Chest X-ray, PA view. Patient: 44 years old, sex M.
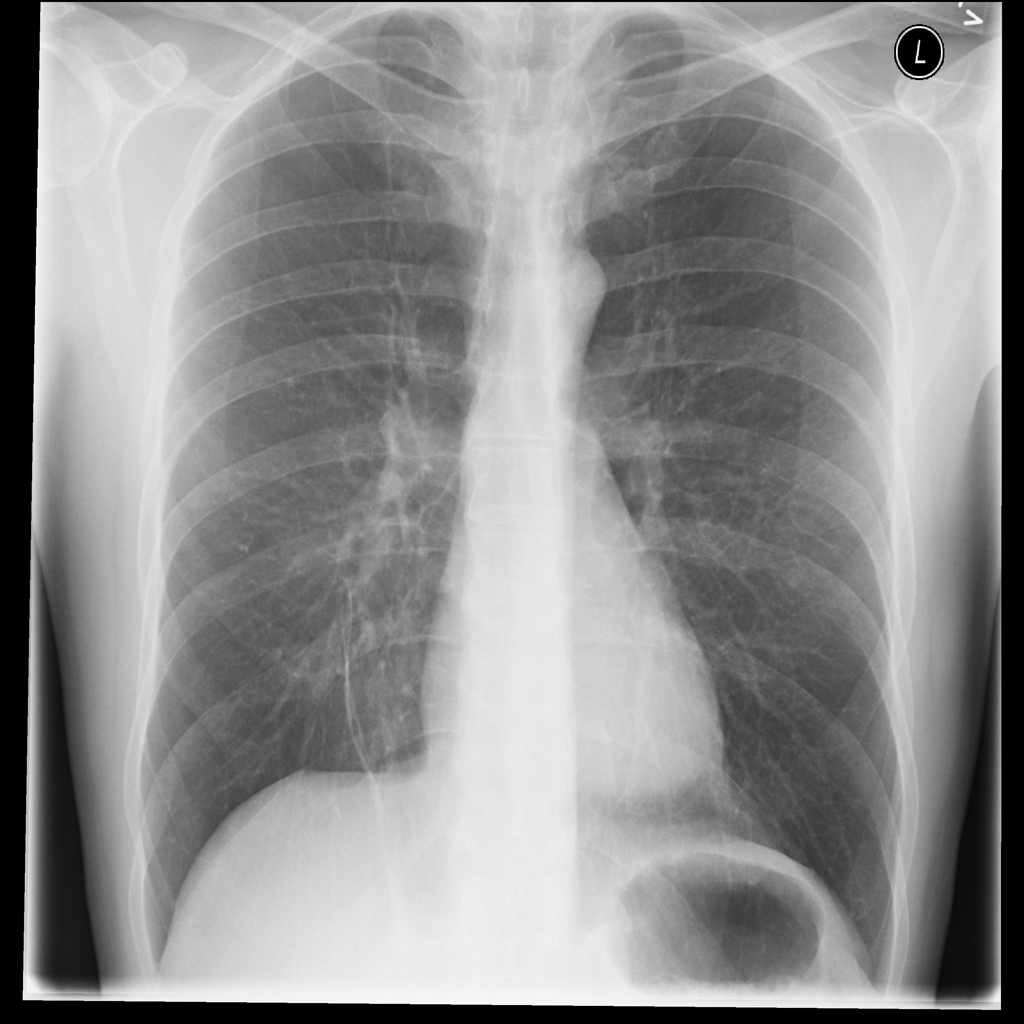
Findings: No Finding